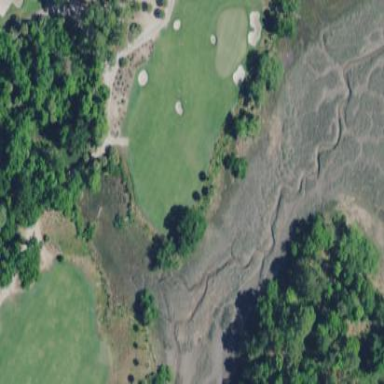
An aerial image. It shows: Area of rough grass used for golf.